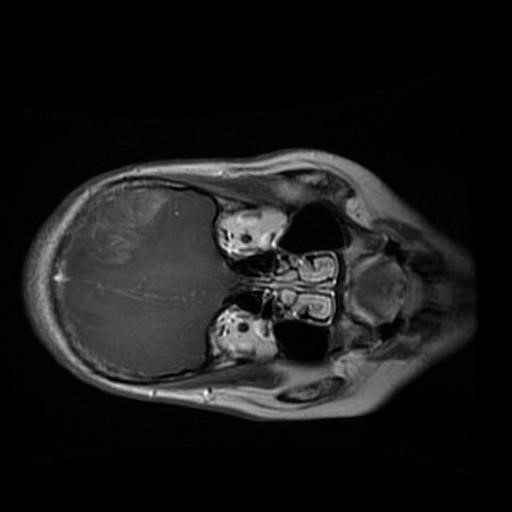
Label: brain_glioma